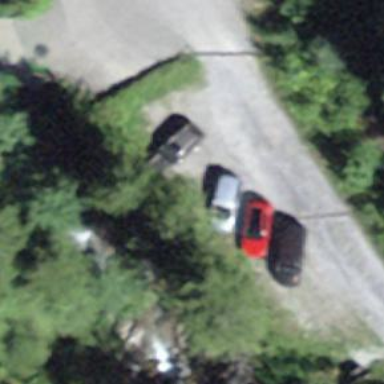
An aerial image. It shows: Street-side parking area.